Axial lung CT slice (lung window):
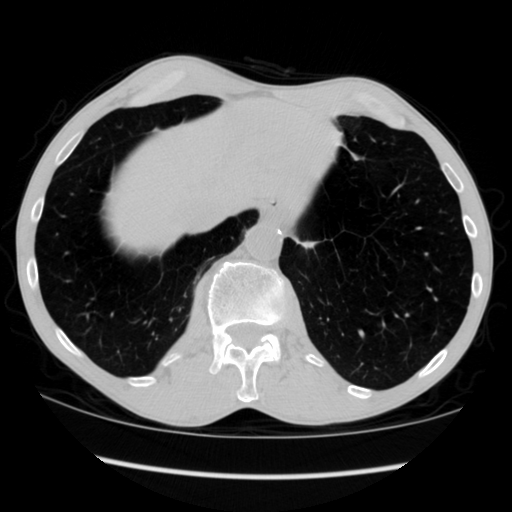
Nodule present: no